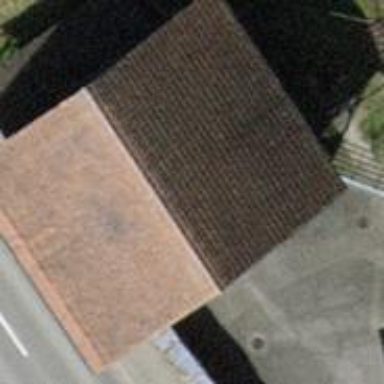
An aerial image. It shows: Farm auxiliary building with gabled roof.